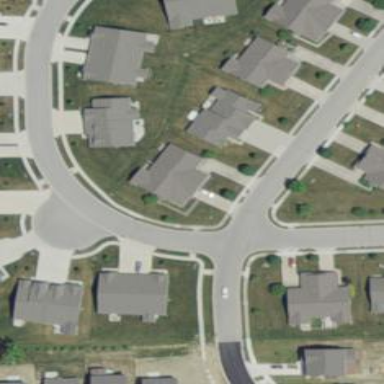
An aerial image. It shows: Sidewalk.